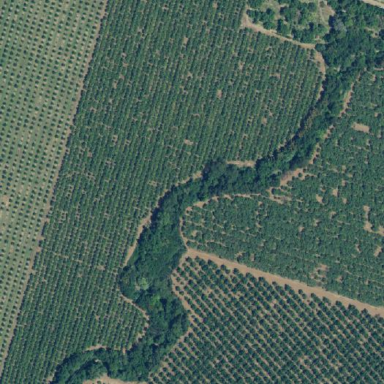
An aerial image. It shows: Orchard.